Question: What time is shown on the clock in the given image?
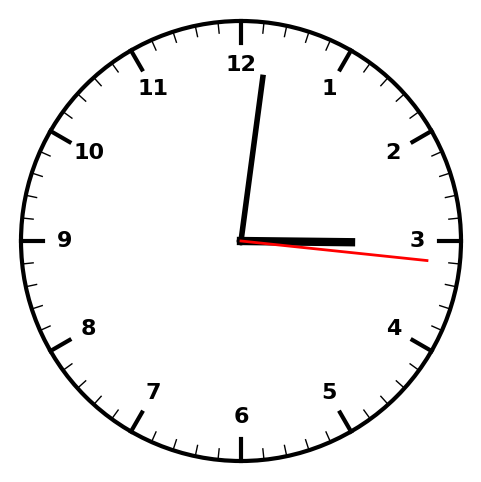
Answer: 03:01:16